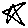
Label: star